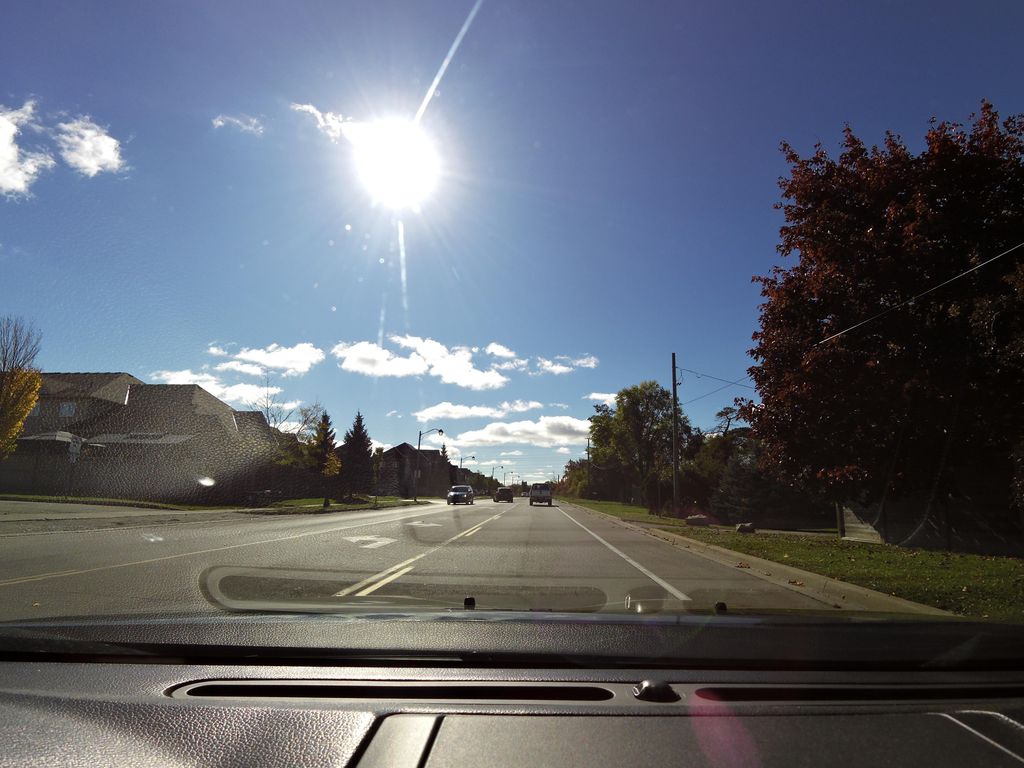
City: hamilton